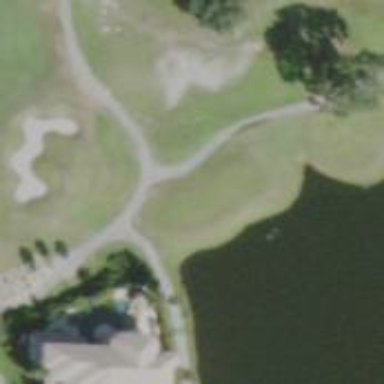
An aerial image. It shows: Golf tee on grassy land.